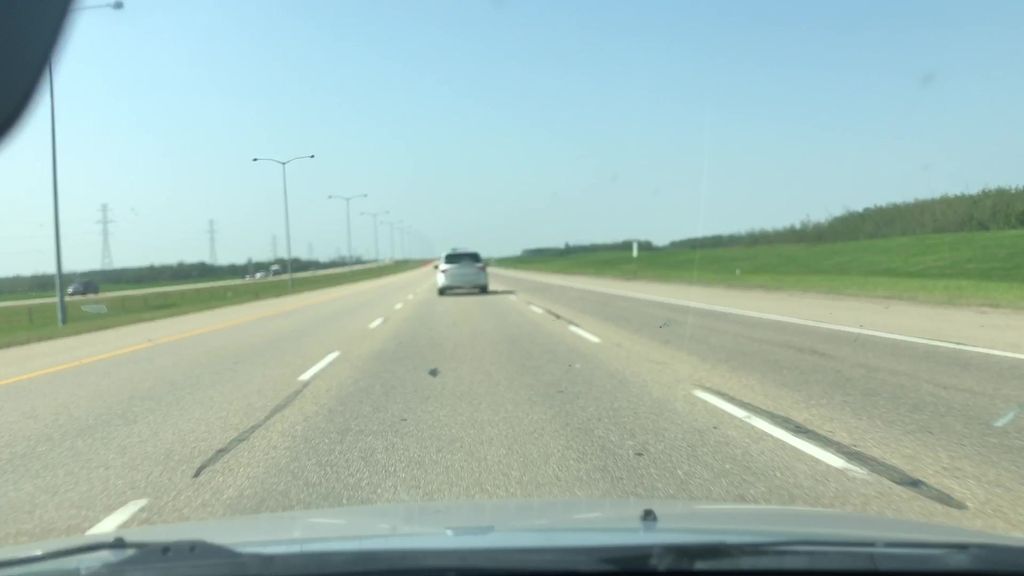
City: edmonton